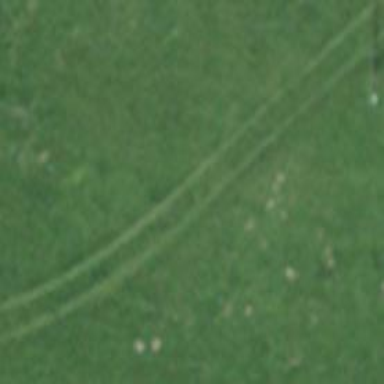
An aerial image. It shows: Track with very rough surface.